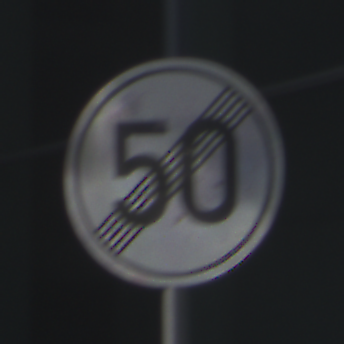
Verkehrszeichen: EndeGeschwindigkeit50
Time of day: MorningAfternoon
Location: Outdoor (Urban)
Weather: PartlyCloudy
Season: NotSpecified
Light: Natural